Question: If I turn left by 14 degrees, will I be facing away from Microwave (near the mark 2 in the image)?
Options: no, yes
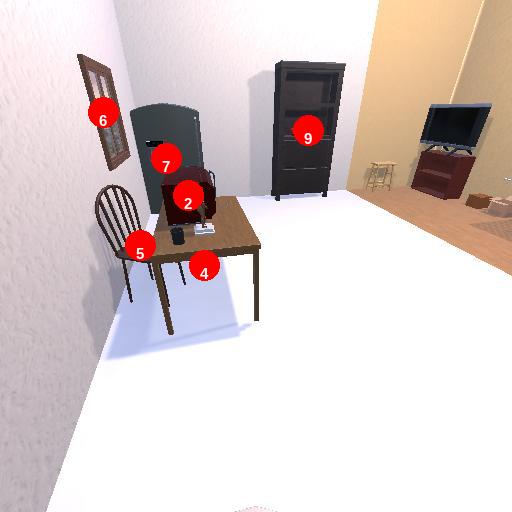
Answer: no